Interaction volume radius: 10 \u00c5
Interaction volume height: 40 \u00c5
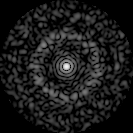
Disorder parameter: 0.8374